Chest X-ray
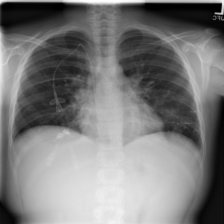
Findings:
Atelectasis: negative
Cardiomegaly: negative
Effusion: negative
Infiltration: positive
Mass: negative
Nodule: negative
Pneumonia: negative
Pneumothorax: negative
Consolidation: negative
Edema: negative
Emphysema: negative
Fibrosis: negative
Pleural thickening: positive
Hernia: negative